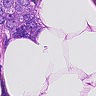
Metastatic tissue present: yes